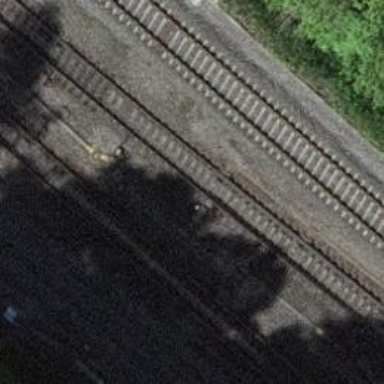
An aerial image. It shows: Railway switch.